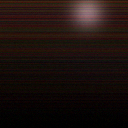
Screen state: off